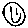
Label: smiley face